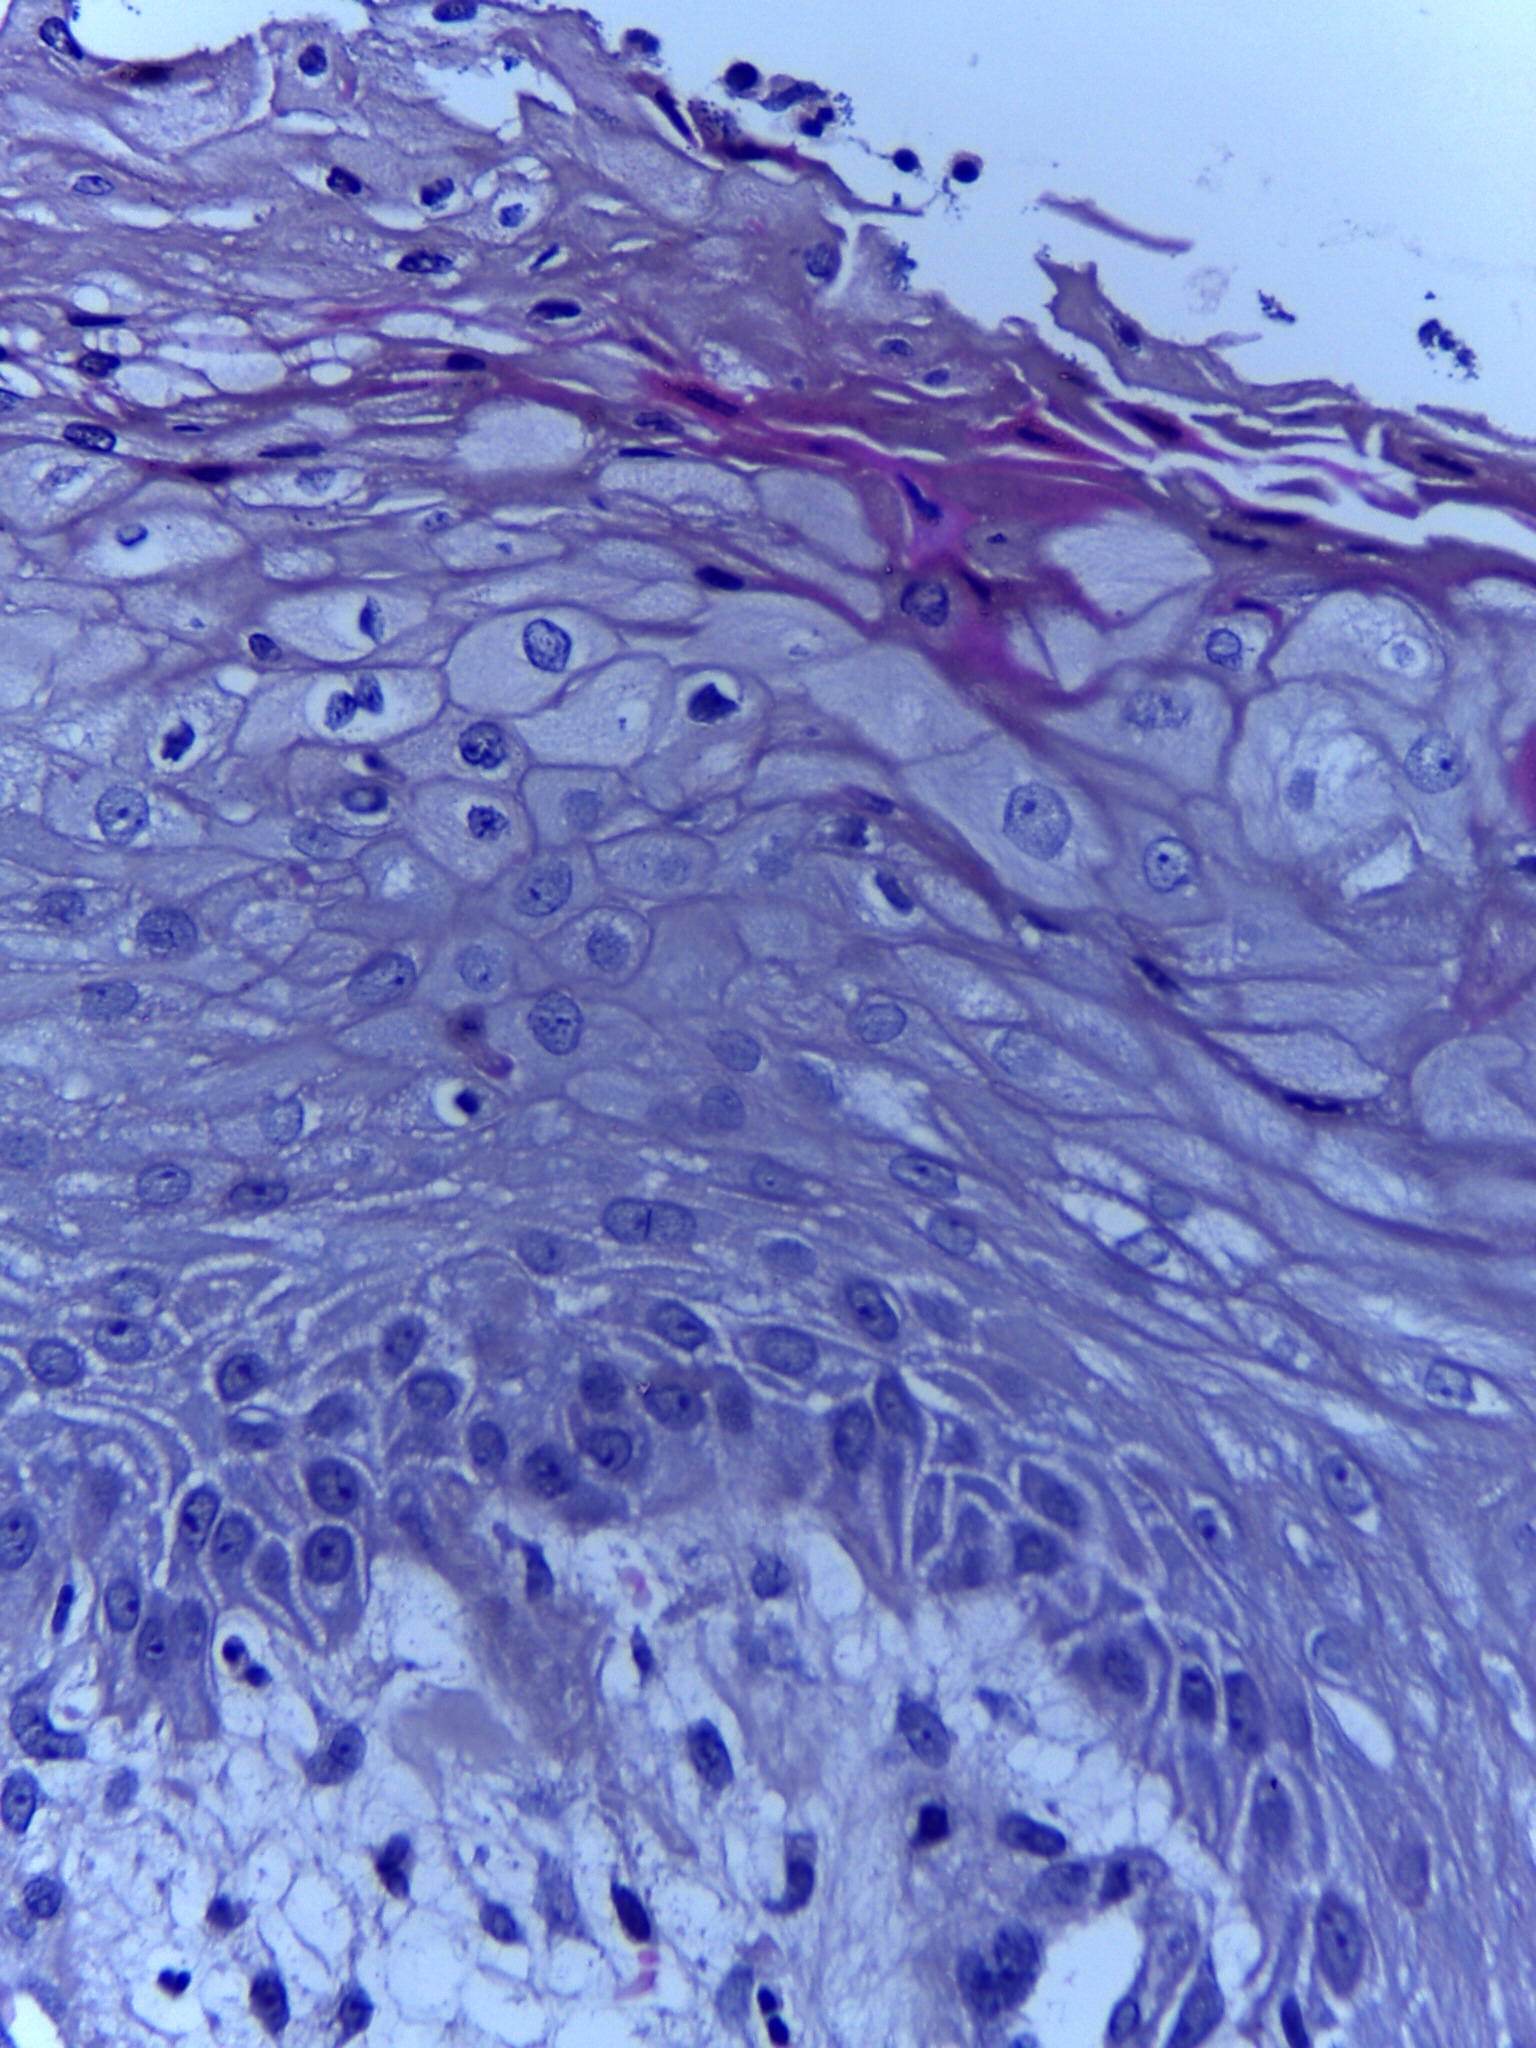
Diagnosis: OSCC